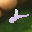
Label: 2